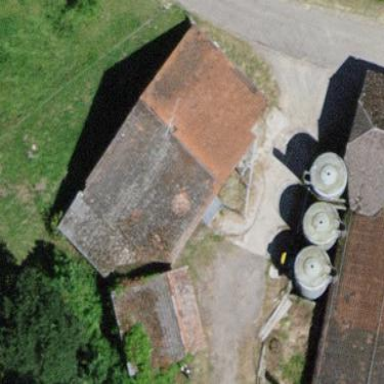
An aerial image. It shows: Rural barn.